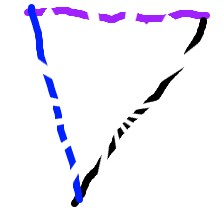
Shape: triangle